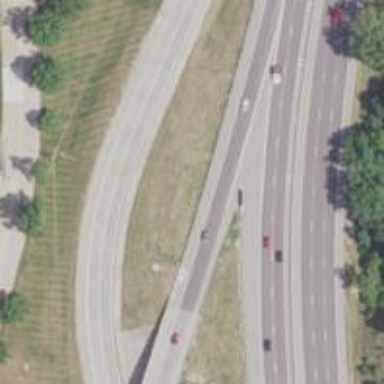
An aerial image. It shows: Trunk link highway.